Field crop: tomato
Growth stage: 2
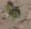
Species: solanum